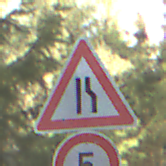
Verkehrszeichen: EinseitigVerengteFahrbahnRechts
Zusatzzeichen unten: Geschwindigkeit5
Umgebung: Outdoor, Nature
Tageszeit: MorningAfternoon
Wetter: Clear
Licht: Natural
Jahreszeit: NotSpecified
Kontrast: LowContrast